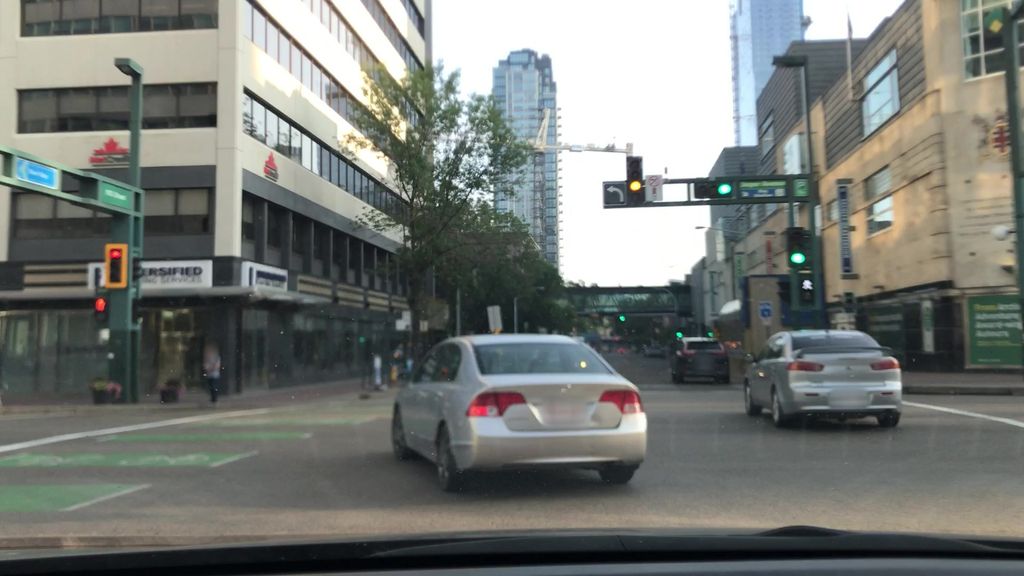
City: edmonton